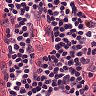
Metastatic tissue present: no